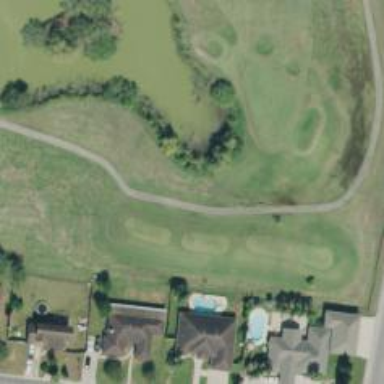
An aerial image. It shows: Service road designated as golf cart path.